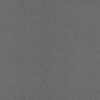
Label: dusty